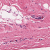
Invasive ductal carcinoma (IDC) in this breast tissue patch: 0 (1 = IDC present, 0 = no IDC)